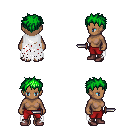
a pixel art fantasy rpg character, female body template, human, dark skin, white tattered cape, red pants, green bedhead hairstyle, maroon shoes, dagger, four views (front, back, left, right), 2x2 character sprite sheet, small pixel art, hard edges, no anti-aliasing